Question: I need to embed social network sprite on my html page, but for some reason they don't display (whereas the links themselves work). Here is my html:
'''
<div class="sprites">
<a class="instagram" href="http://instagram.com"></a>
<a class="twitter" href="https://twitter.com"></a>
<a class="facebook" href="https://fb.com"></a>
<a class="vk" href="https://vk.com"></a>
<a class="pinterest" href="https://pinterest.com"></a>
<a class="youtube" href="https://youtube.com"></a>
</div>
'''
and fiddle with scss: <URL>
And below is what my sprite looks like:

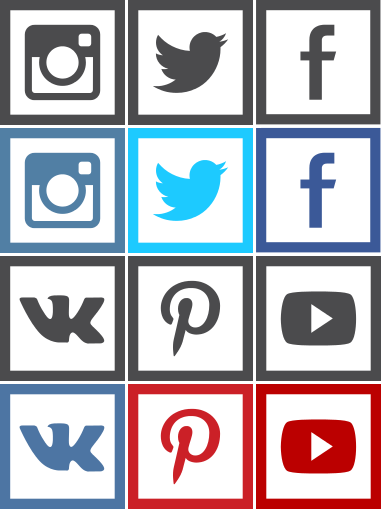
Answer: Try this:
'''
.youtube, .pinterest, .vk, .facebook, .twitter, .instagram {
width: 105px;
height: 105px;
background: url("path/to/jI86i.png") 0 0 no-repeat;
-webkit-transition: all 300ms ease-in-out;
-moz-transition: all 300ms ease-in-out;
transition: all 300ms ease-in-out;
}
'''